Interaction volume radius: 5 \u00c5
Interaction volume height: 10 \u00c5
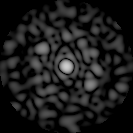
Disorder parameter: 0.8514